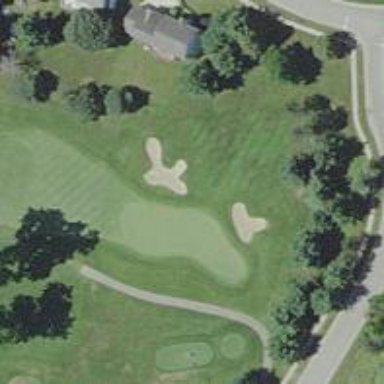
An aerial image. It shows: Golf hole.